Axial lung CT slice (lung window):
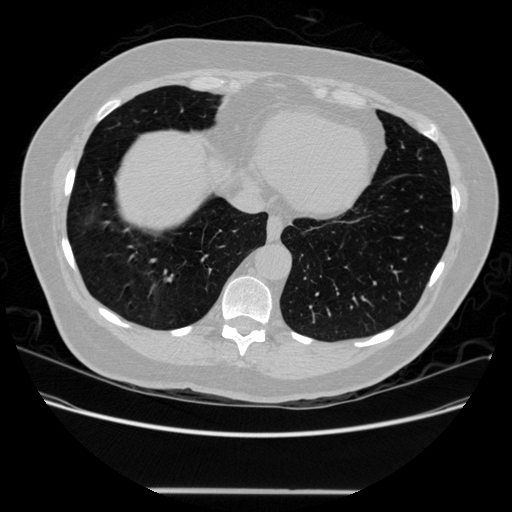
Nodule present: no